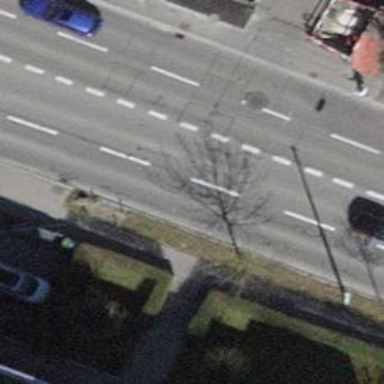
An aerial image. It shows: Primary highway with trolley wires overhead. The surface of the road is asphalt.